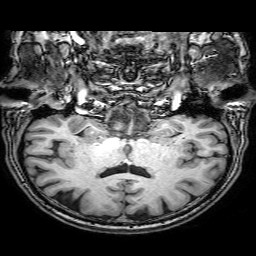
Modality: T1w
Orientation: sagittal
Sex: male
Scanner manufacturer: philips
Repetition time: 0.008136 s
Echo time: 0.00373 s